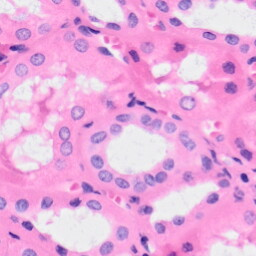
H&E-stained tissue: Kidney